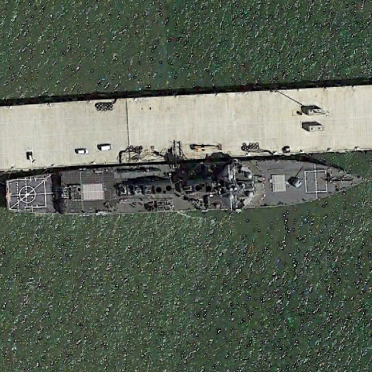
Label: destroyer